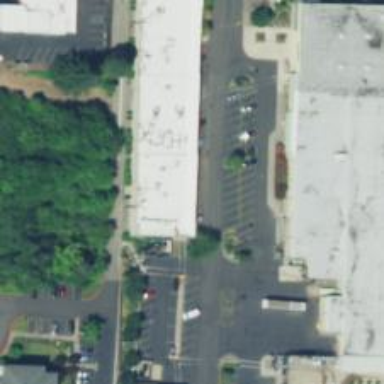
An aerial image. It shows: Parking space.